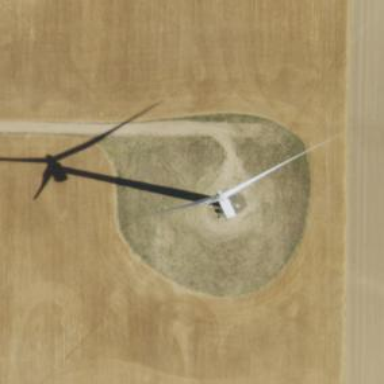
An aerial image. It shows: Wind generator powered by horizontal axis wind turbine.